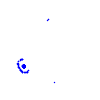
Particle: electron